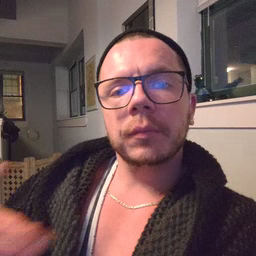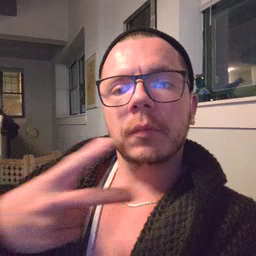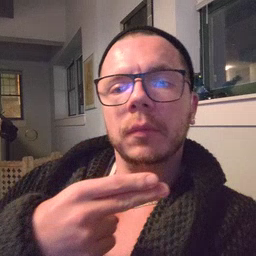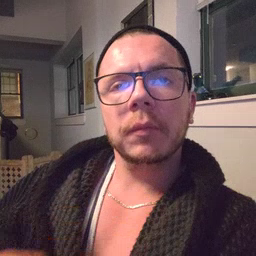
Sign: cut